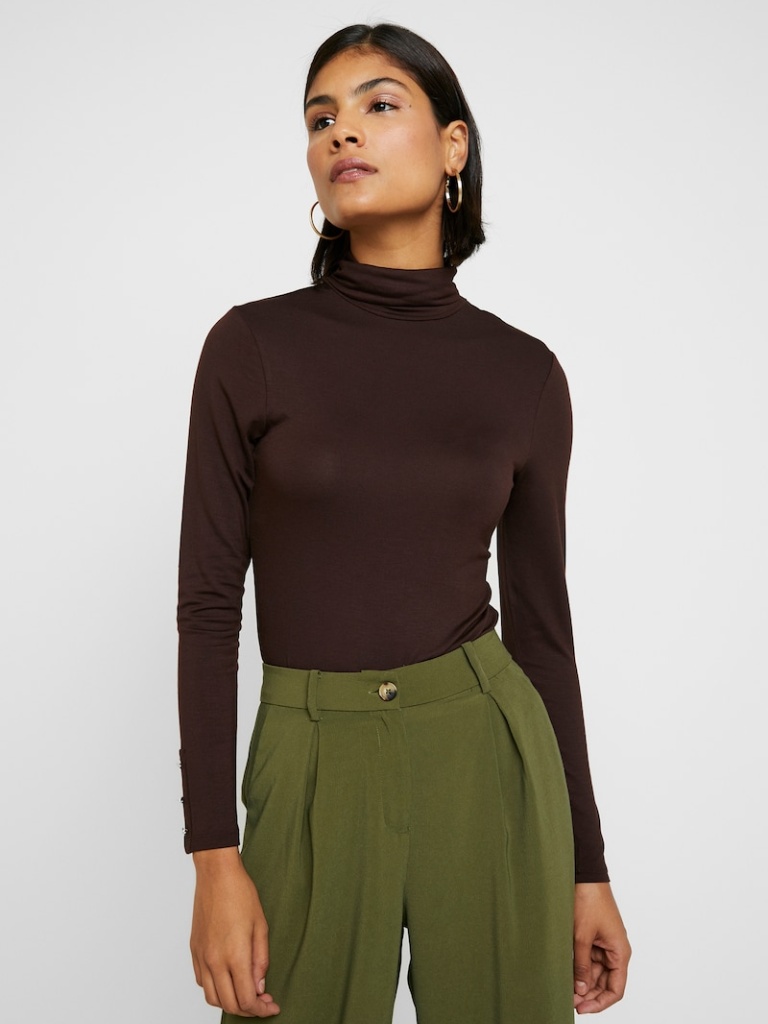
knit tight a long-sleeved with the sleeves down hip length Fully Tucked in turtleneck turtleneck